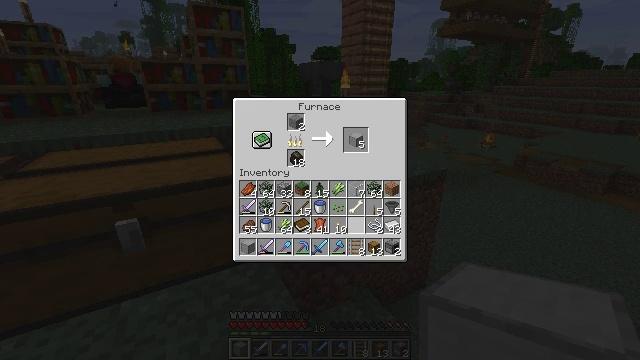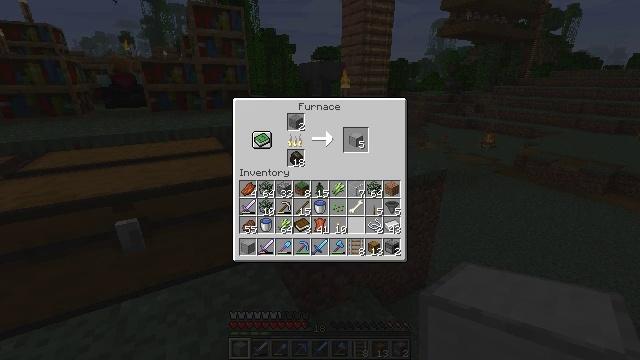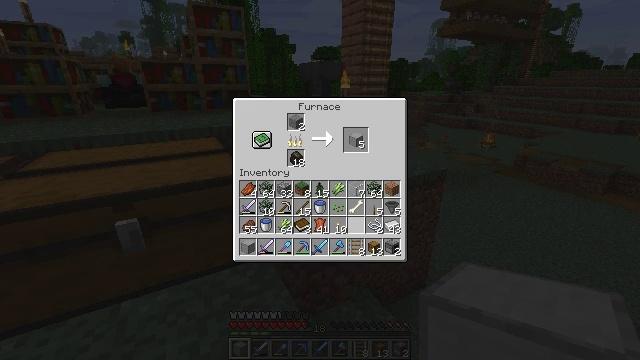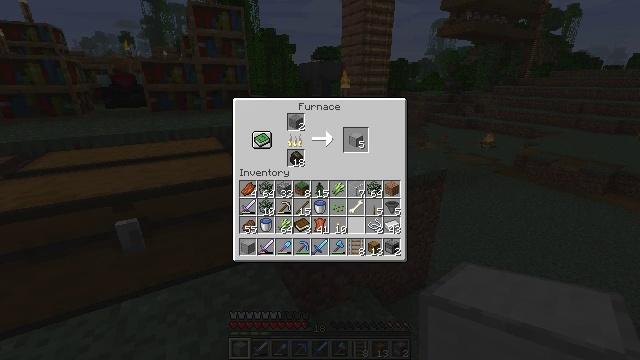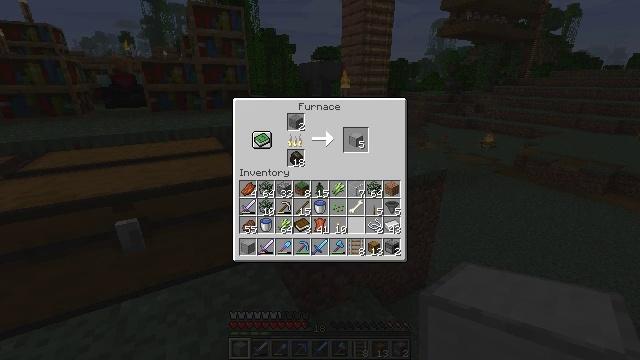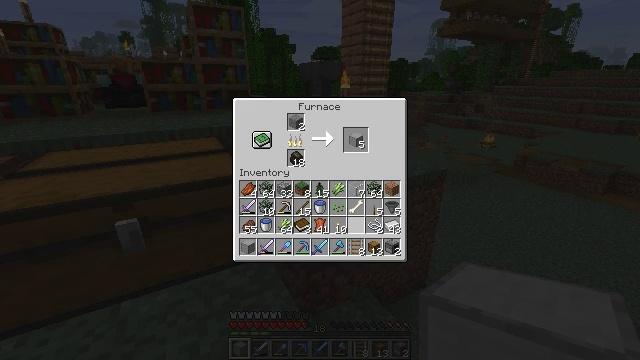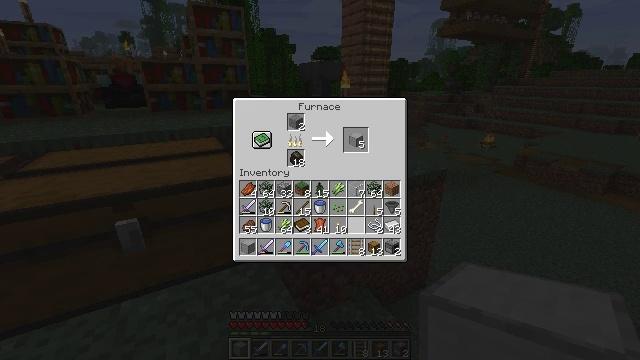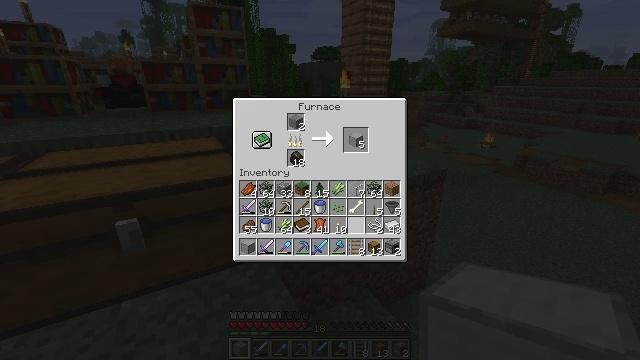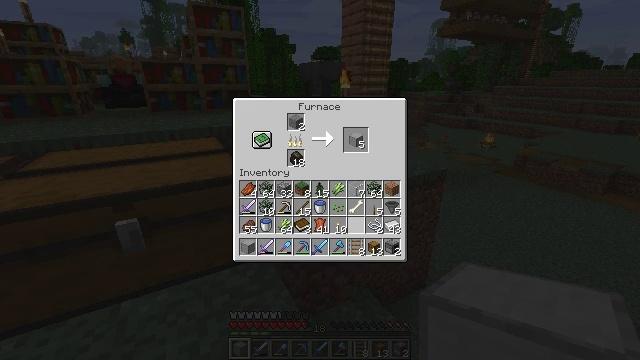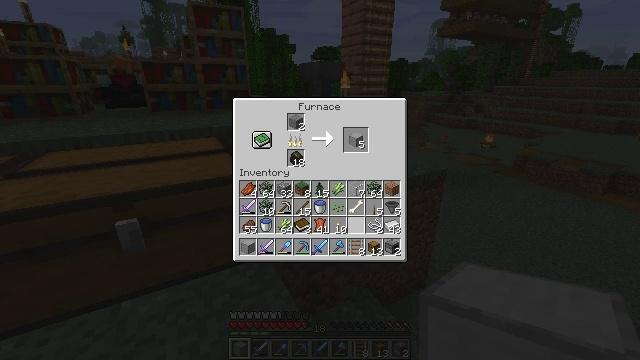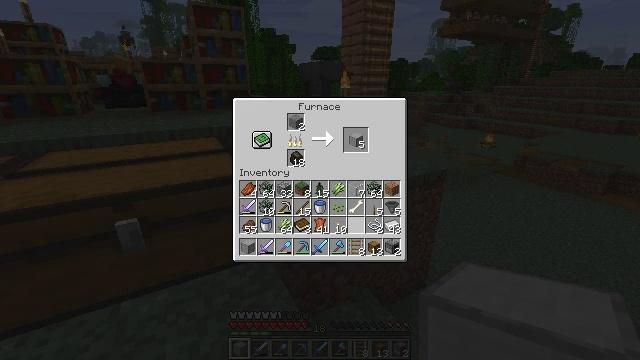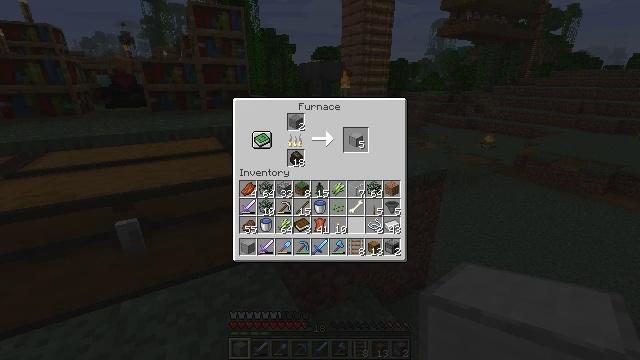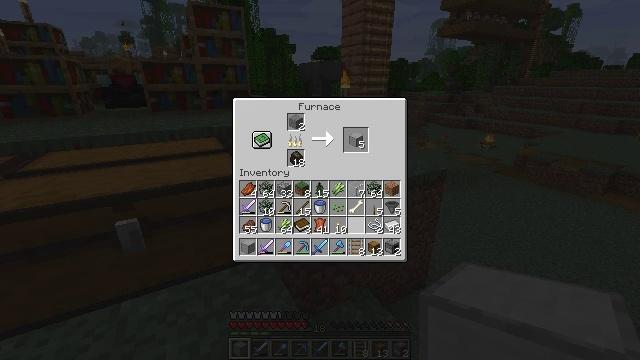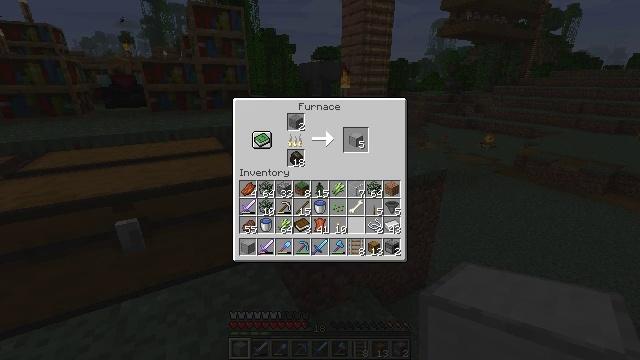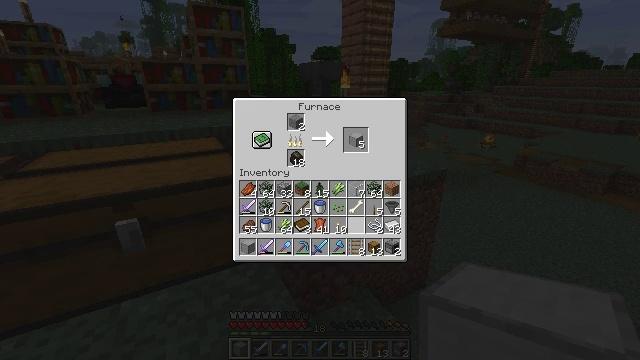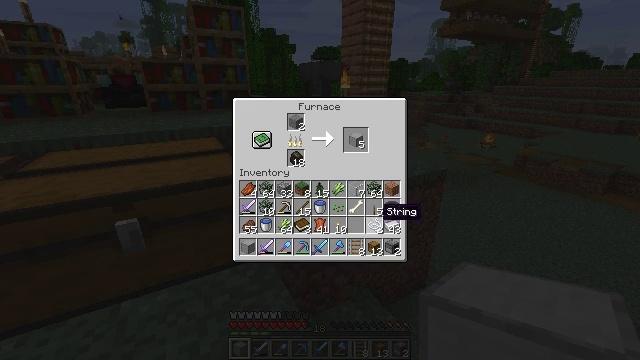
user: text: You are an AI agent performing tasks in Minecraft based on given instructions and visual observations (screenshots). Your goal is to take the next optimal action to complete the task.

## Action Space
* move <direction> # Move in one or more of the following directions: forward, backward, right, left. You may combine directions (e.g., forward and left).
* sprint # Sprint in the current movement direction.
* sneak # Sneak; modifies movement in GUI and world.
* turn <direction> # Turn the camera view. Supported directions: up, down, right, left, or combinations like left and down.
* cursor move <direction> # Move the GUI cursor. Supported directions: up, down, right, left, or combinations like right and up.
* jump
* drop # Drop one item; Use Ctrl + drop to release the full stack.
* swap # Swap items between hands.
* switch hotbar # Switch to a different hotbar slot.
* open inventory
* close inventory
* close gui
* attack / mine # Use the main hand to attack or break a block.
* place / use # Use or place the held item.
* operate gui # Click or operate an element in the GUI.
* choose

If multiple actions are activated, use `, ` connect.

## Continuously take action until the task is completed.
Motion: motion action
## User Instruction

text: Turn regular stone into smooth stone by smelting in the furnace.
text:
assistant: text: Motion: no_op
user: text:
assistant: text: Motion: no_op
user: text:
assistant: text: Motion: no_op
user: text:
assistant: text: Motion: no_op
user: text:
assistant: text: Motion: no_op
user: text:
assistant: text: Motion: no_op
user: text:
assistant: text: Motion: no_op
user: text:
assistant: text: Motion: no_op
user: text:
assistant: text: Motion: no_op
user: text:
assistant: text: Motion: no_op
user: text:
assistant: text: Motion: no_op
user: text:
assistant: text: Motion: no_op
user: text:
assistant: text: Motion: no_op
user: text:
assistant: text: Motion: no_op
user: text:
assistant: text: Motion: cursor move right
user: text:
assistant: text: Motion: cursor move right
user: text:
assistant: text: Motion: no_op
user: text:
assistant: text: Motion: no_op
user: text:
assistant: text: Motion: no_op
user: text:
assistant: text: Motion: no_op
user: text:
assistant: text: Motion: no_op
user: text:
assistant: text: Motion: no_op
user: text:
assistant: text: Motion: no_op
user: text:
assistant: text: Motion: no_op
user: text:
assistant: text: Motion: no_op
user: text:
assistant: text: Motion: no_op
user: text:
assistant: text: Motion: no_op
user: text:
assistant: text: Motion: no_op
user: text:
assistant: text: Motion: no_op
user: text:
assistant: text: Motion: no_op